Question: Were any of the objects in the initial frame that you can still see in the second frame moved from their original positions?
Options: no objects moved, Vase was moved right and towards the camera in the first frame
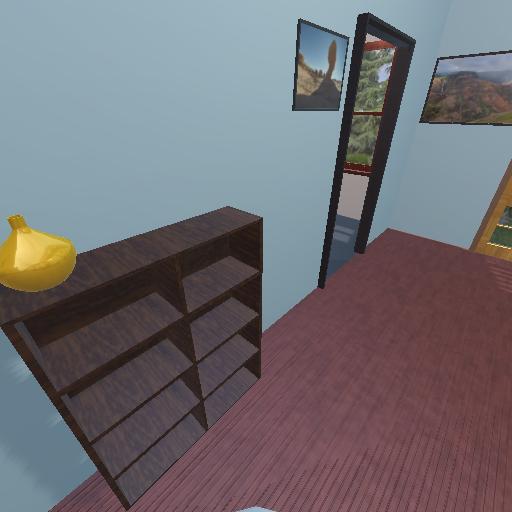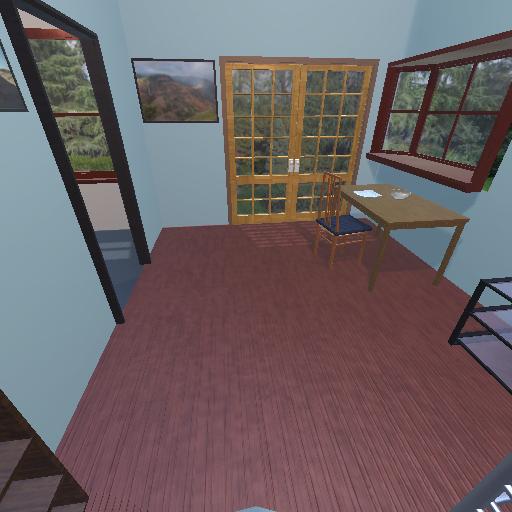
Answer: no objects moved